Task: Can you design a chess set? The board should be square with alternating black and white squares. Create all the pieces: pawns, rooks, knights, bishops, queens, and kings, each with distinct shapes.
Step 3007:
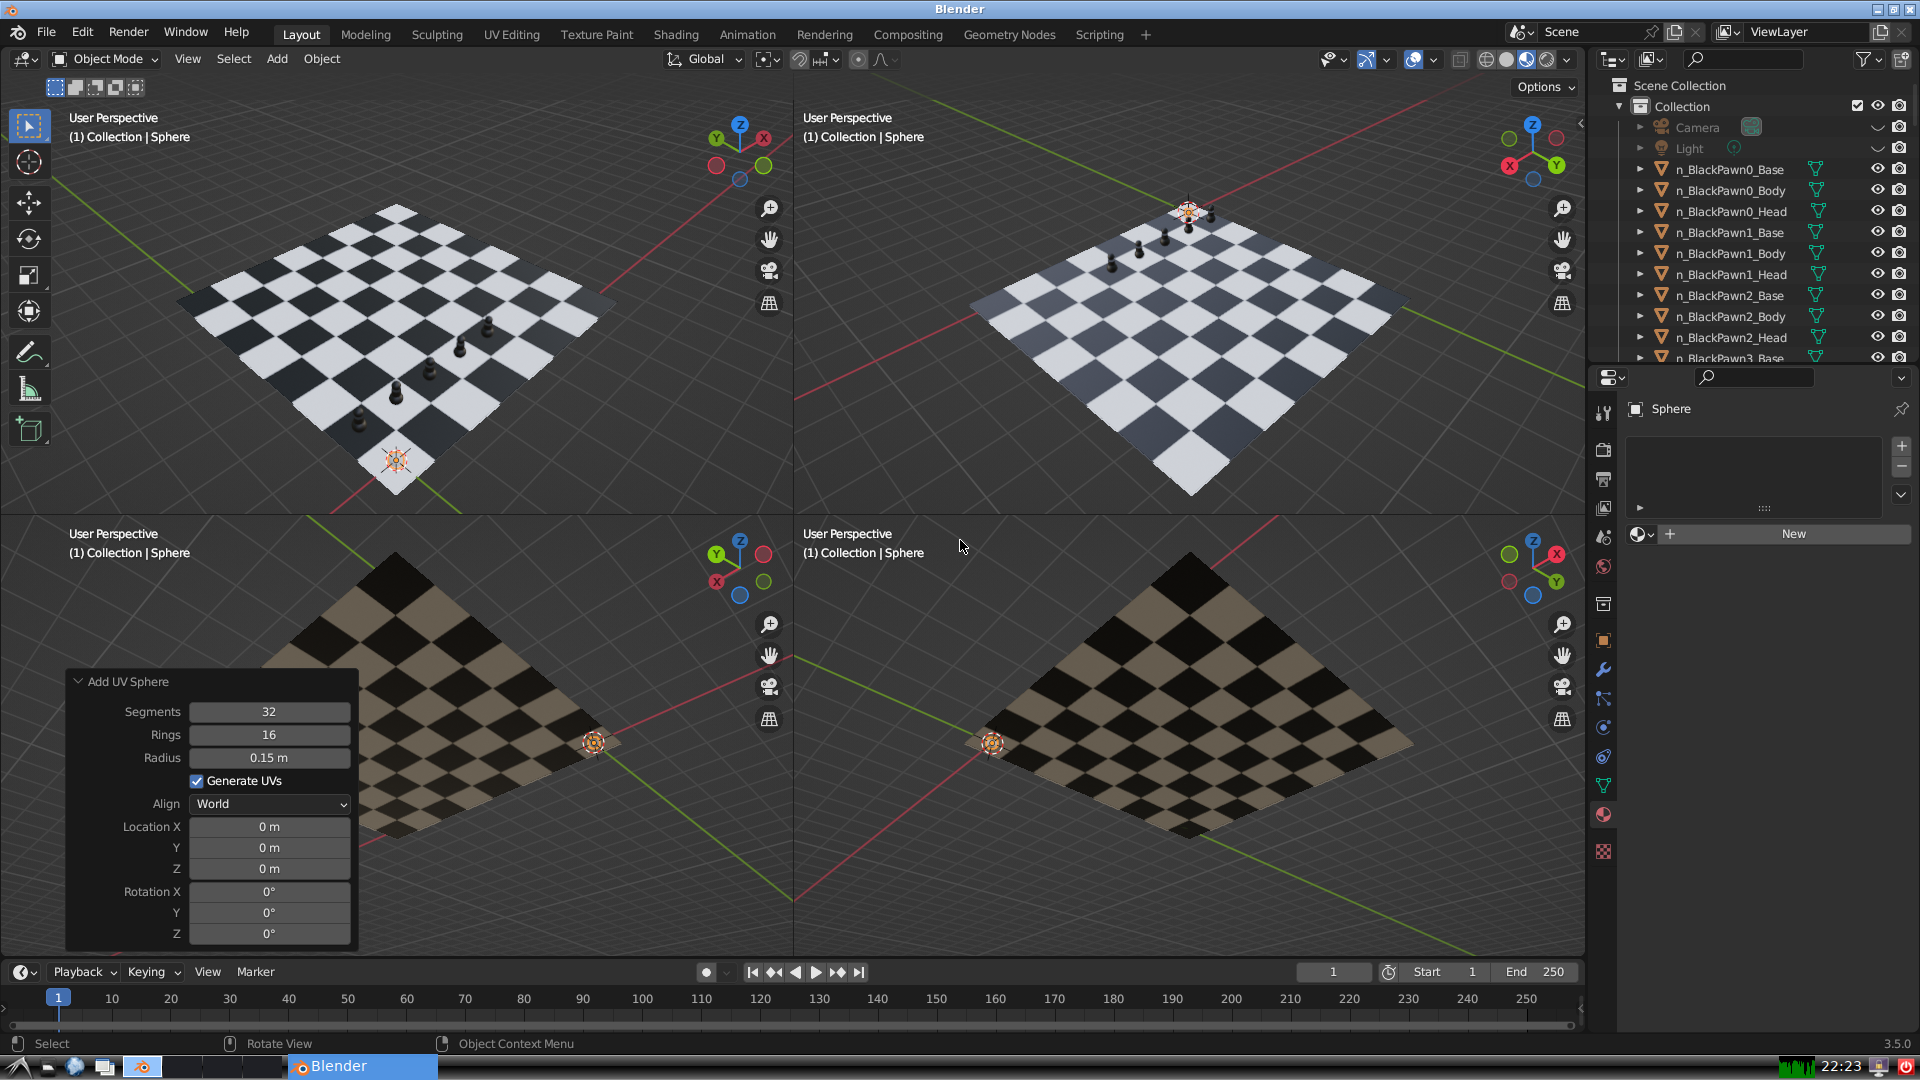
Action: {"mouse_move": [270, 827]}